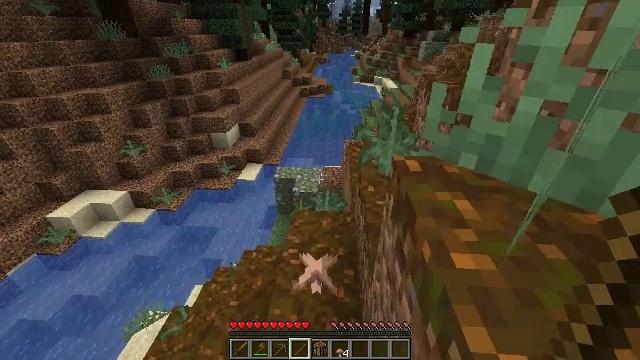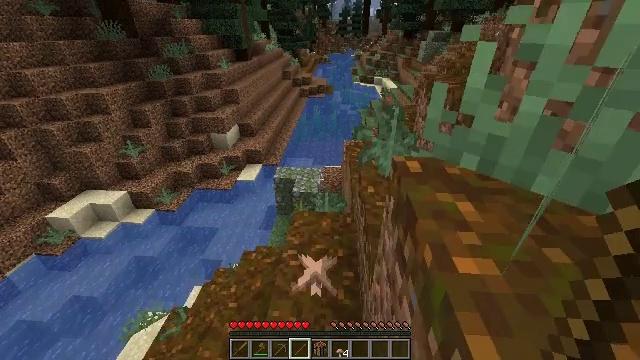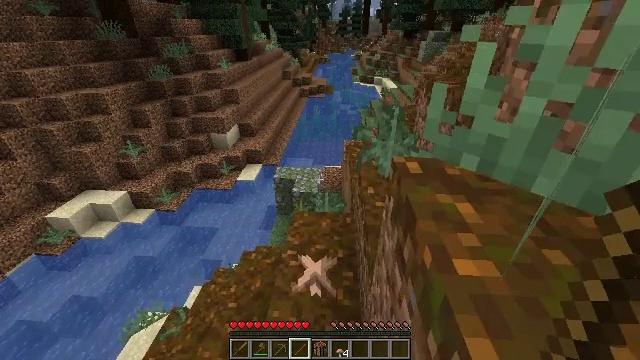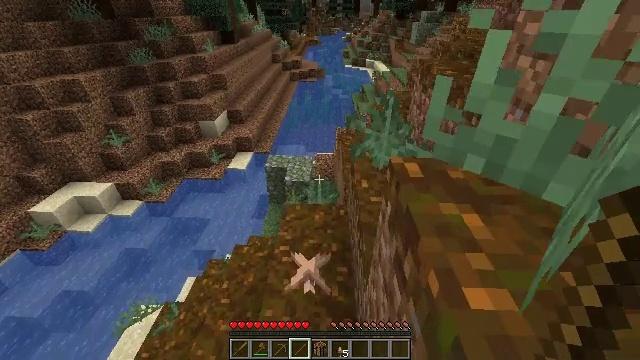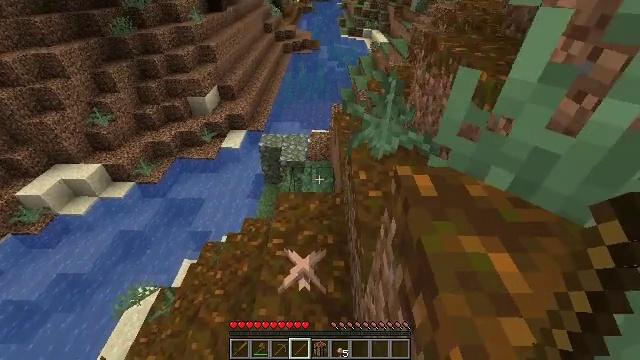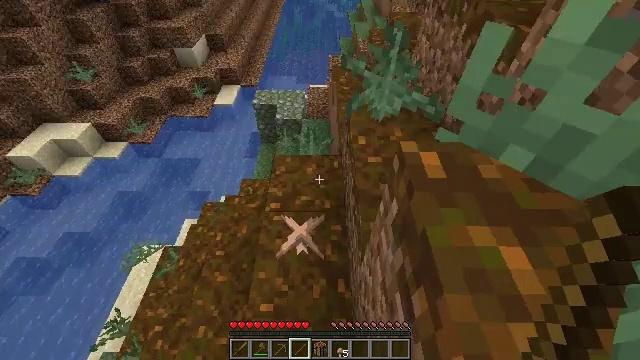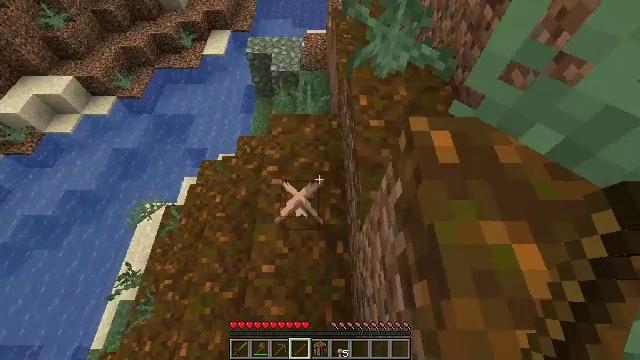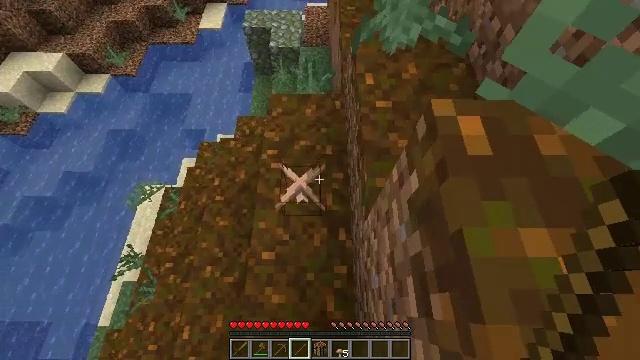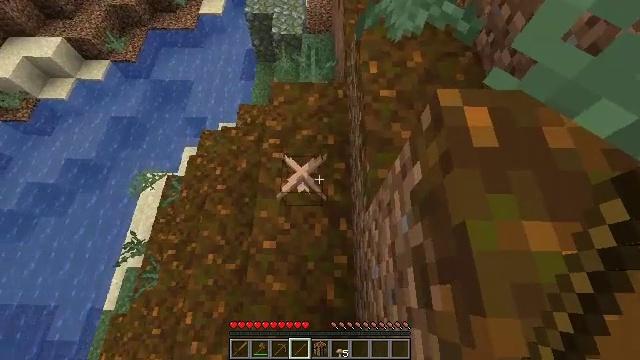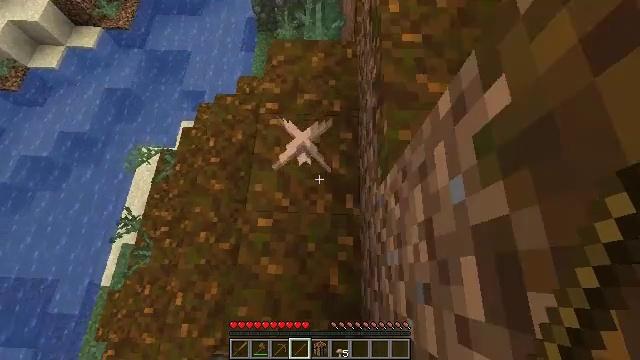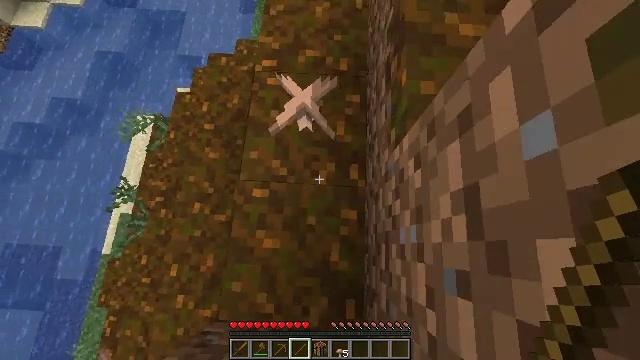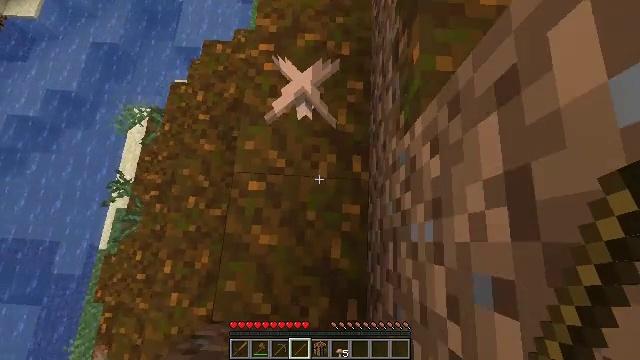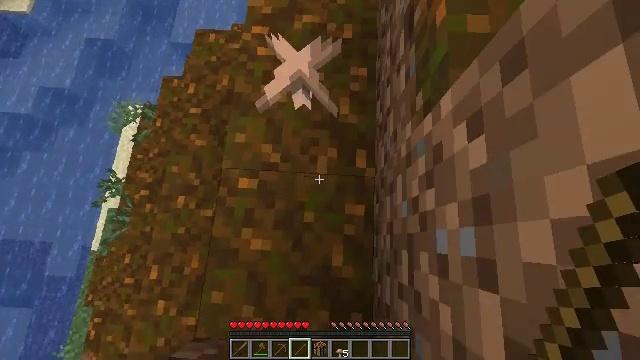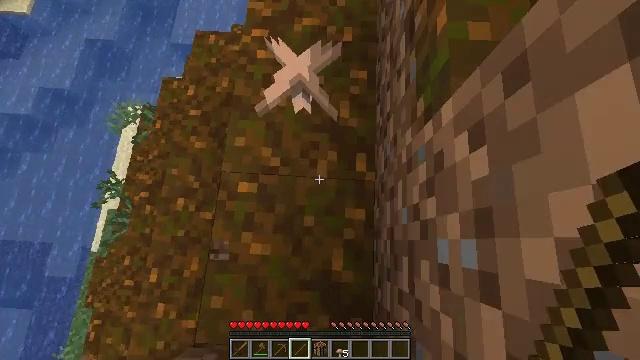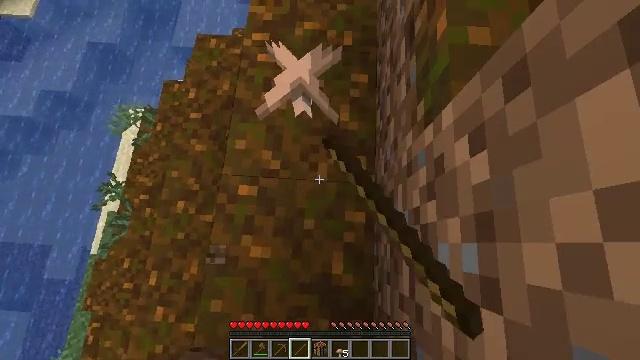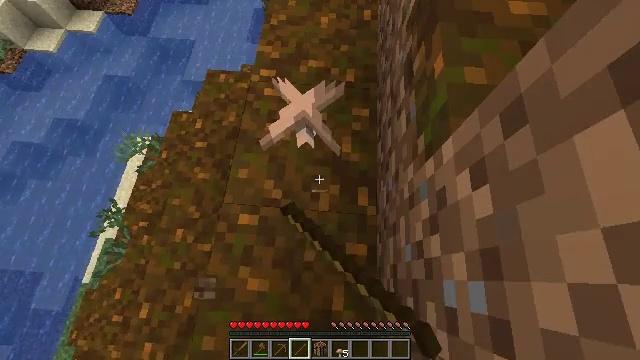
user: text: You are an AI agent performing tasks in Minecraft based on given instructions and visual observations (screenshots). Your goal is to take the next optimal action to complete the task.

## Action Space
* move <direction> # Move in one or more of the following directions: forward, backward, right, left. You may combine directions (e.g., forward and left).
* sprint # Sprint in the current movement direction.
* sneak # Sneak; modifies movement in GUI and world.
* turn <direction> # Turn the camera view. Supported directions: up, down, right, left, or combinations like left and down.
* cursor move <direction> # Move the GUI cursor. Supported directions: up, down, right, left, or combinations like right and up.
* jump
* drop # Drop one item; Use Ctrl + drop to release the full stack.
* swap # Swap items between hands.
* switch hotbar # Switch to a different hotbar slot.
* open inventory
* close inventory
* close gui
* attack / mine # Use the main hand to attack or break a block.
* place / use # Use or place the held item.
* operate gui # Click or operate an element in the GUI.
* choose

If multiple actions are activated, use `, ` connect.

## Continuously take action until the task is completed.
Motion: motion action
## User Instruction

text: Collect the brown mushroom from the forest floor.
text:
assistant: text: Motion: no_op
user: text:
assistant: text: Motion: move forward
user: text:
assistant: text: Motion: move forward, turn right and down
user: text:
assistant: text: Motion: move forward, turn right and down
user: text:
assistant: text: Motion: move forward, turn down
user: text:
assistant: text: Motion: turn down
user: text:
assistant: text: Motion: turn down
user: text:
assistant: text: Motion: turn down
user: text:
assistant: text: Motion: turn left and down
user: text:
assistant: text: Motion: turn left and down
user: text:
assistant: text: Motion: turn down
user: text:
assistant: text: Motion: no_op
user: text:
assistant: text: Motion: attack / mine
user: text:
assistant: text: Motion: attack / mine
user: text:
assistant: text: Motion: turn left and up
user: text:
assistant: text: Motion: turn up
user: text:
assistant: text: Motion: turn up
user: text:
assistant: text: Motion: no_op
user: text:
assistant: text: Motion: attack / mine
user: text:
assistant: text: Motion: attack / mine
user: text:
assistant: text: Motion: attack / mine
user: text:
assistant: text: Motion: no_op
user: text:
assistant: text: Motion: no_op
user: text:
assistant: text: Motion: no_op